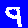
Digit: 9